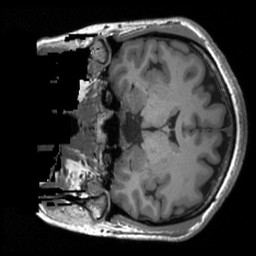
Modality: T1w
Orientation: coronal
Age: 33
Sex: female
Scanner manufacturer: siemens
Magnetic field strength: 3 T
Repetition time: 1.9 s
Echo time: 0.00232 s